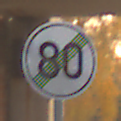
Verkehrszeichen: EndeGeschwindigkeit80
Umgebung: Roofed, Suburban
Tageszeit: SunriseSunset
Wetter: Clear
Licht: Natural
Jahreszeit: NotSpecified
Kontrast: MediumContrast